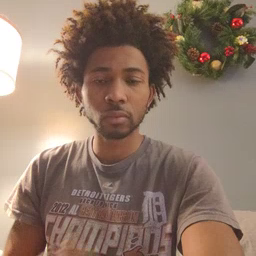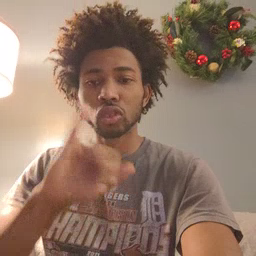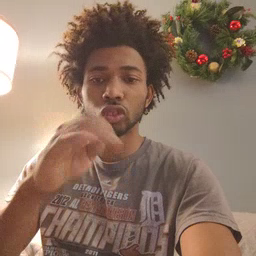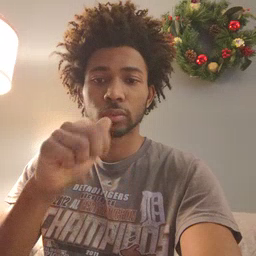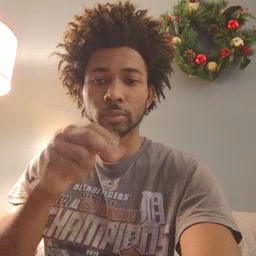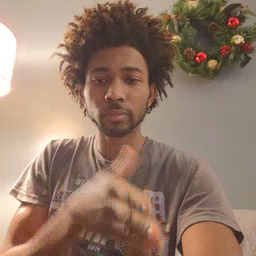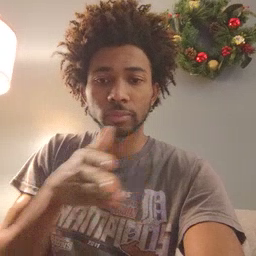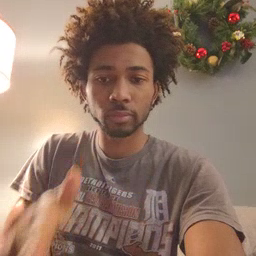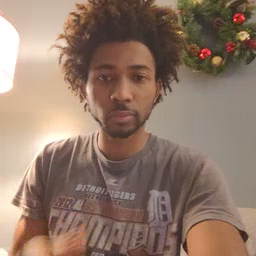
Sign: jeans